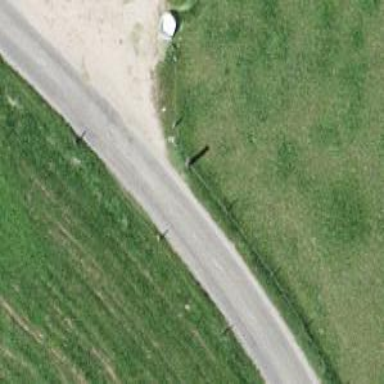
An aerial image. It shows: Unclassified paved road.